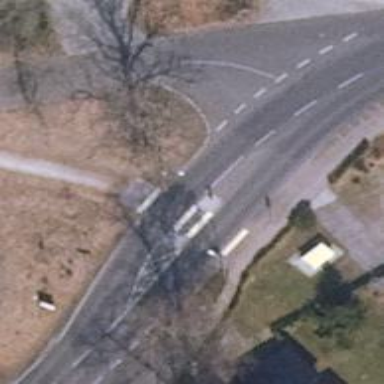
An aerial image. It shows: Secondary road with asphalt surface. There is sidewalk on the left side.